Field crop: maize
Growth stage: 2
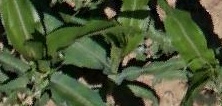
Species: maize